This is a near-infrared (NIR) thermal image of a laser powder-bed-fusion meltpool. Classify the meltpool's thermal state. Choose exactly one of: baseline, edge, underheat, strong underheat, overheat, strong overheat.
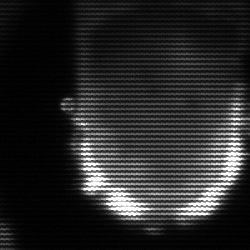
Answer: baseline